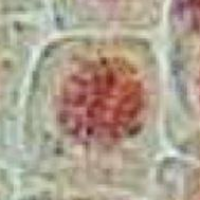
Label: prophase